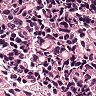
Metastatic tissue present: no